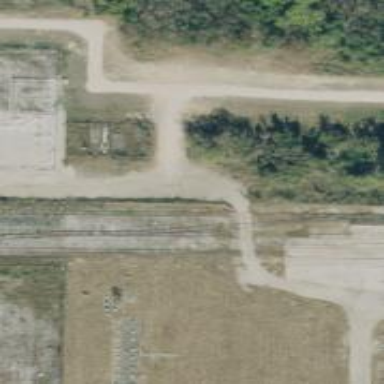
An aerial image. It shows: Unused railway yard.